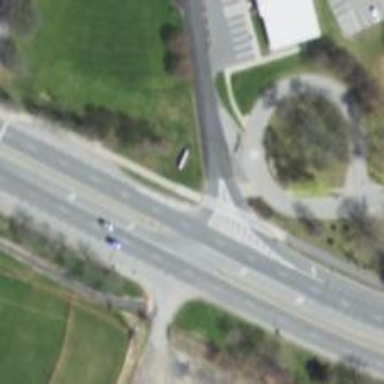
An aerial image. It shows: Uncontrolled crossing at the intersection of cycleway and road.